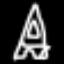
Label: The Eiffel Tower